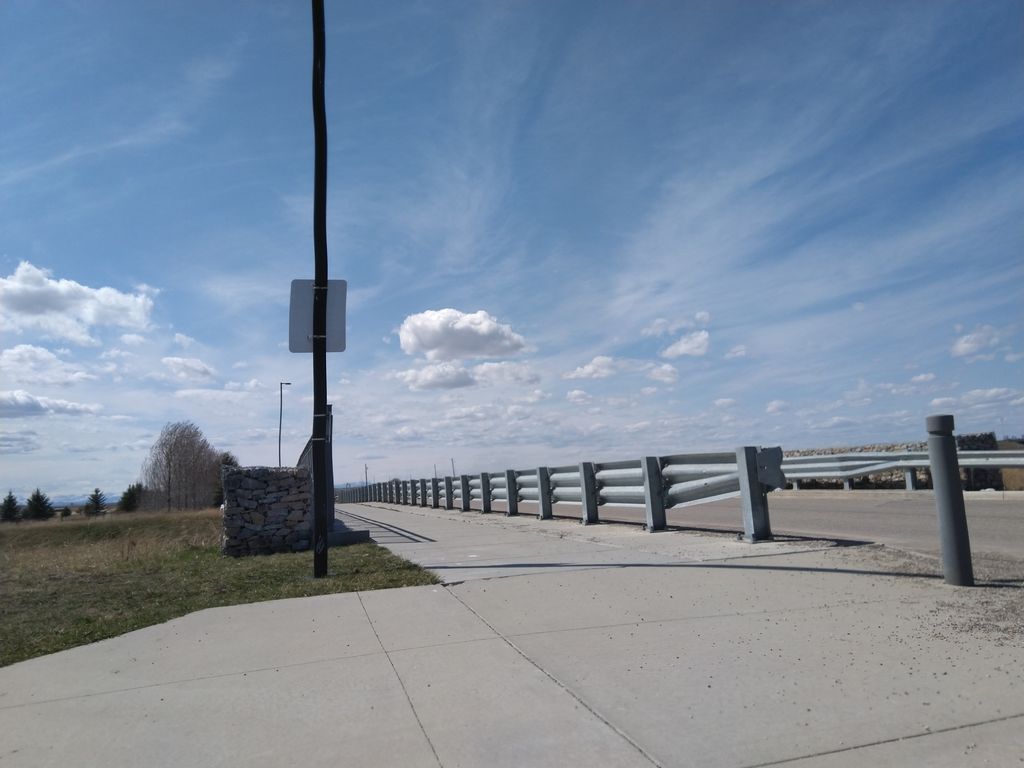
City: calgary